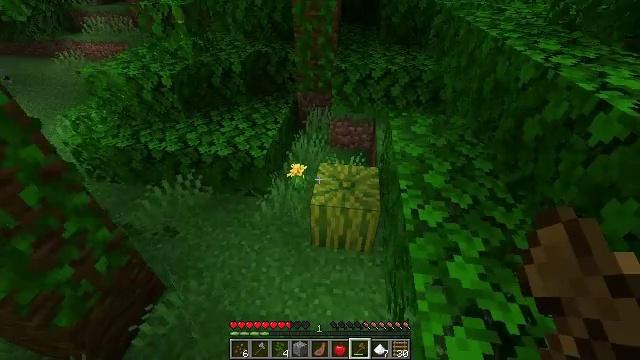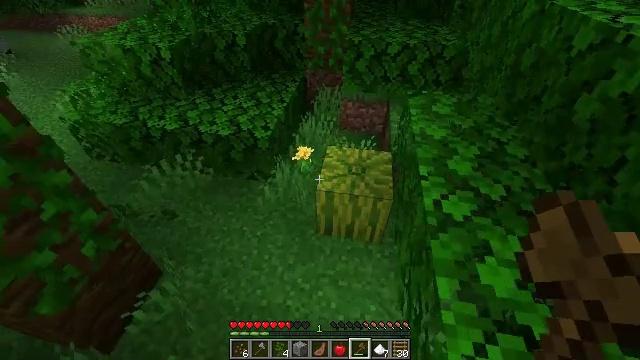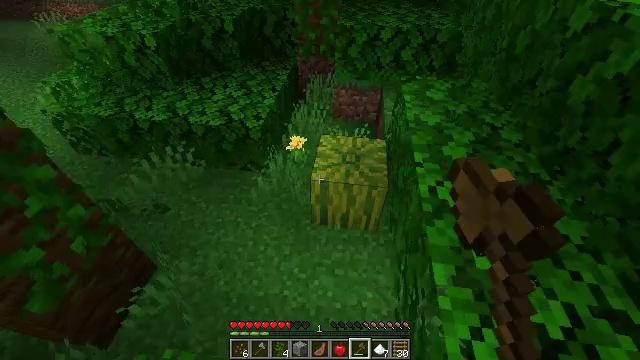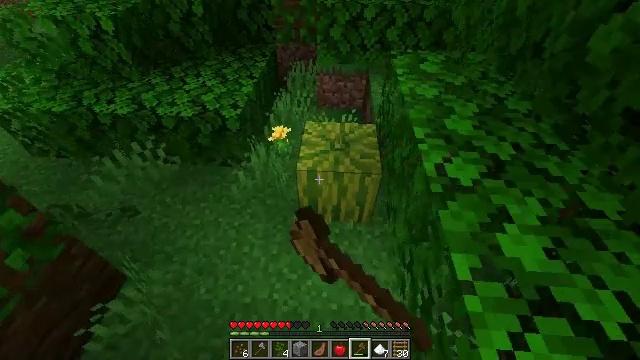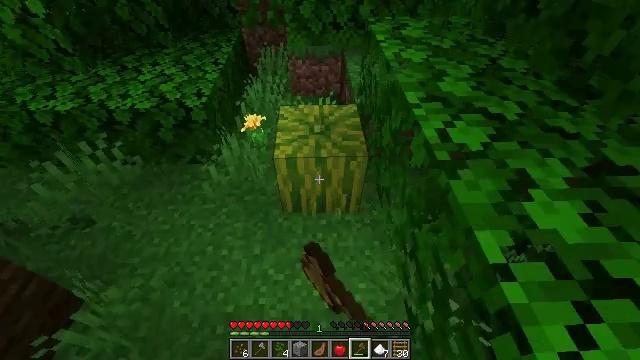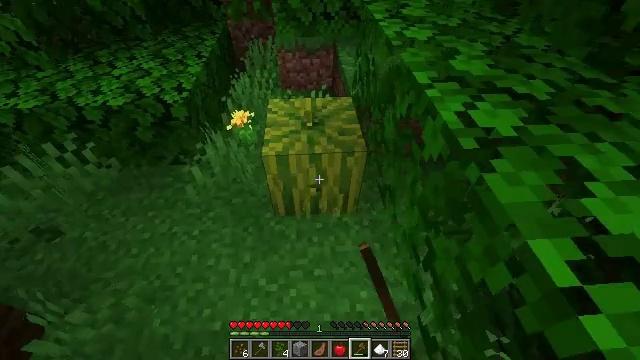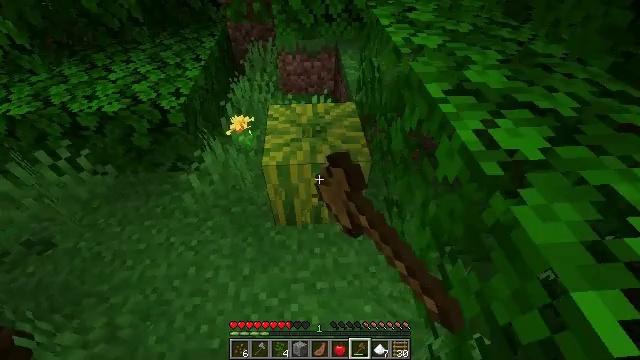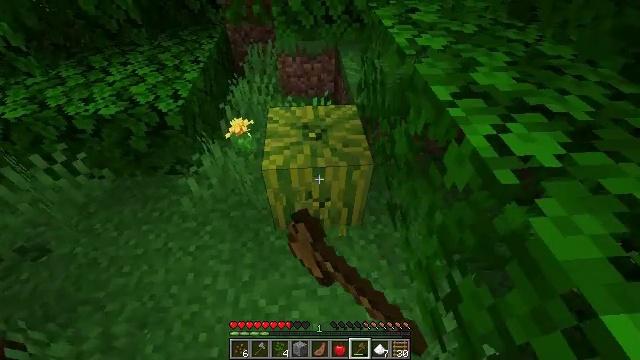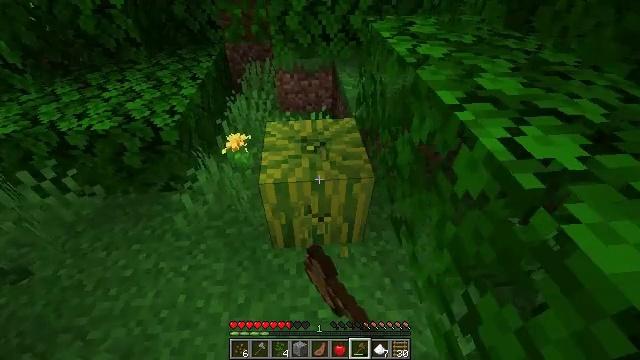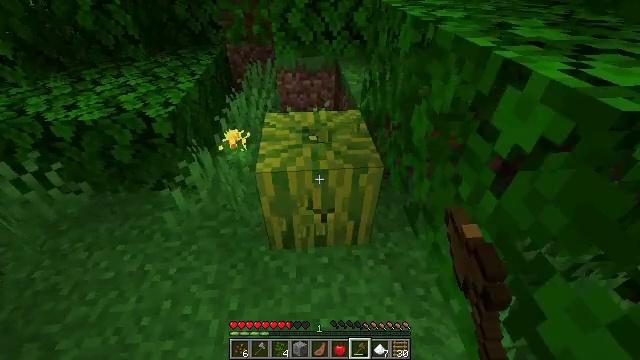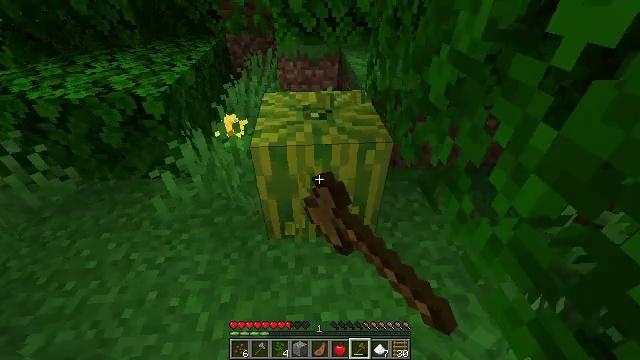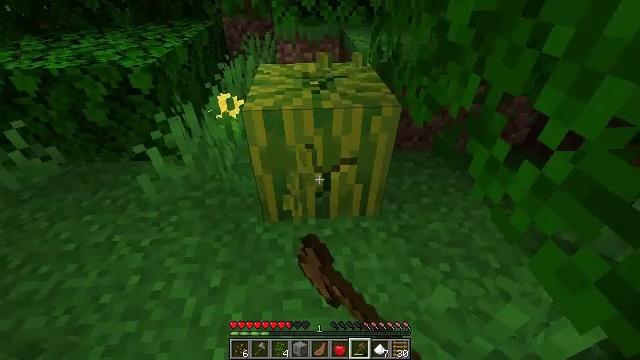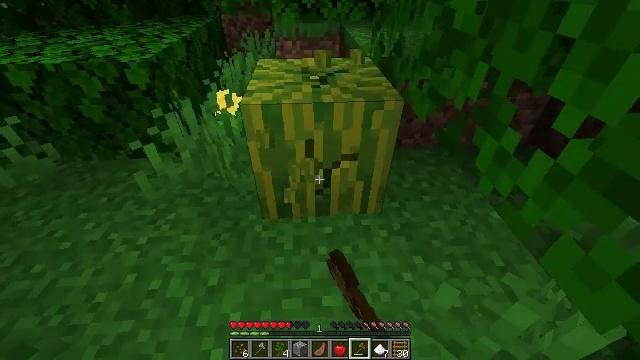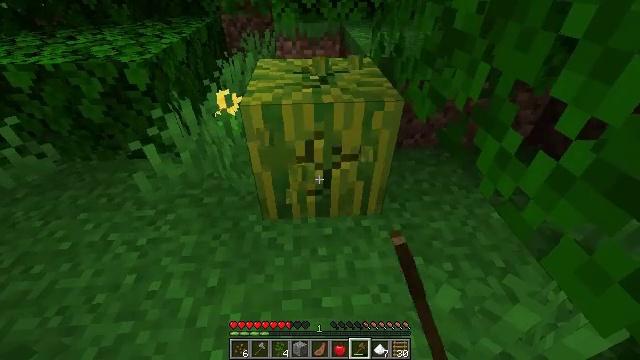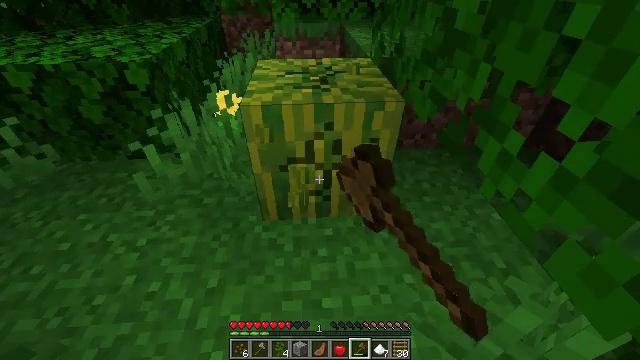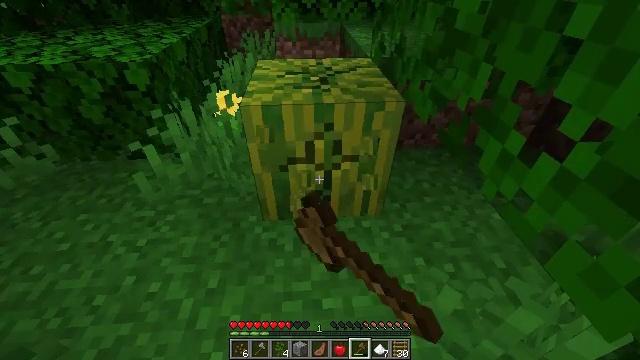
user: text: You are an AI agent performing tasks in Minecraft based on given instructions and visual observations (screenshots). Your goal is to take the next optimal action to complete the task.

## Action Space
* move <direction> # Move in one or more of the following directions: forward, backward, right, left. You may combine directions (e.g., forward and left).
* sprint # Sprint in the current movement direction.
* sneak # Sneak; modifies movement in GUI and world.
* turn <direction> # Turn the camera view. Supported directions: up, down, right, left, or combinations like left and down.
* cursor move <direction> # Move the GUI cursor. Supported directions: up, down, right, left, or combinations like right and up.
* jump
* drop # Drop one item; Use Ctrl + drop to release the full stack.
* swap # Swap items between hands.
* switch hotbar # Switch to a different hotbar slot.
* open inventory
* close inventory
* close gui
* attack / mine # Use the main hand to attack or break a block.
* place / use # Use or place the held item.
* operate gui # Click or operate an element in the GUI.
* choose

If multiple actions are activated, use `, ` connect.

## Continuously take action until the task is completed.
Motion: motion action
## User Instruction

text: Harvest melon from the farm.
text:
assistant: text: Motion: move forward, turn left and down, attack / mine
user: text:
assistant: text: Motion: move forward, turn right and down, attack / mine
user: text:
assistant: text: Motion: move forward, turn right, attack / mine
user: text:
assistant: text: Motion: move forward, turn right and down, attack / mine
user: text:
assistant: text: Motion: turn right, attack / mine
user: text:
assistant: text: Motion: attack / mine
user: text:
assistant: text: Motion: attack / mine
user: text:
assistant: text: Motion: turn up, attack / mine
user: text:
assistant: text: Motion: turn up, attack / mine
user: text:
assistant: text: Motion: turn up, attack / mine
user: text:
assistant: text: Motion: attack / mine
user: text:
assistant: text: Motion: attack / mine
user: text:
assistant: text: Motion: attack / mine
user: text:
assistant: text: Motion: attack / mine
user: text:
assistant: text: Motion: attack / mine
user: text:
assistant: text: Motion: attack / mine
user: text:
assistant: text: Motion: attack / mine
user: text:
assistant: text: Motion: attack / mine
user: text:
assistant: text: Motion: attack / mine
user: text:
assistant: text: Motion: attack / mine
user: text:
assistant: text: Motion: attack / mine
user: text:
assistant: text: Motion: attack / mine
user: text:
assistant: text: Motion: attack / mine
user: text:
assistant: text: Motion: attack / mine
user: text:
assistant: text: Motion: attack / mine
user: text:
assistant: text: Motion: attack / mine
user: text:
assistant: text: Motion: attack / mine